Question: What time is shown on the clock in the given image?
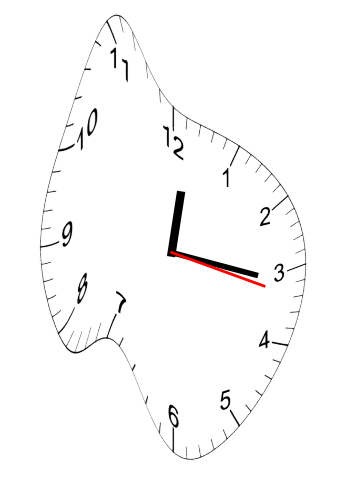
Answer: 12:16:17